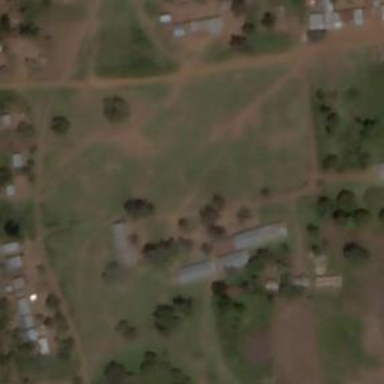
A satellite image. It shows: School.